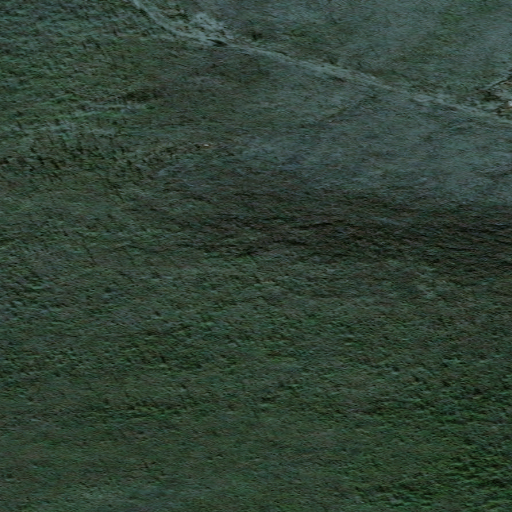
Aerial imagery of cliff(s) in Alaska named Pilot Bluff containing only unknown